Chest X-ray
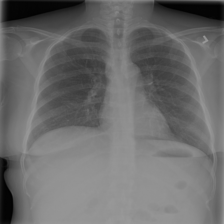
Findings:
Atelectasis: negative
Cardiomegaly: negative
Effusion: negative
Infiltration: negative
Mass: negative
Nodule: negative
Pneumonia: negative
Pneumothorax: negative
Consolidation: negative
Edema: negative
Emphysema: negative
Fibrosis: negative
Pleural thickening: negative
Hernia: negative